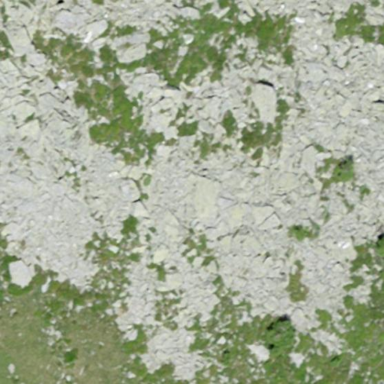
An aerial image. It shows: Natural scree.